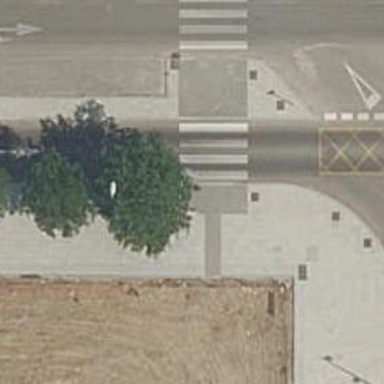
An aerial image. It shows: Uncontrolled crossing on the road.